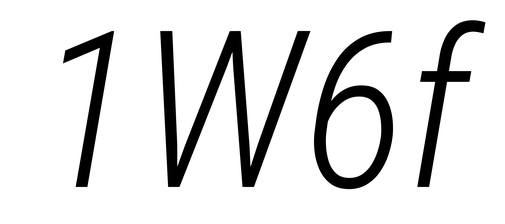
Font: Roboto-Italic_Condensed_Light_Italic